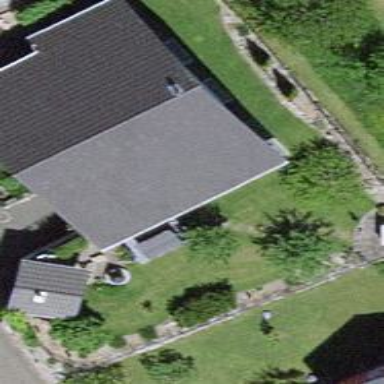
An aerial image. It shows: Simple and straightforward house.